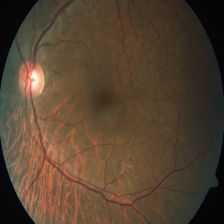
Diabetic retinopathy grade: Severe